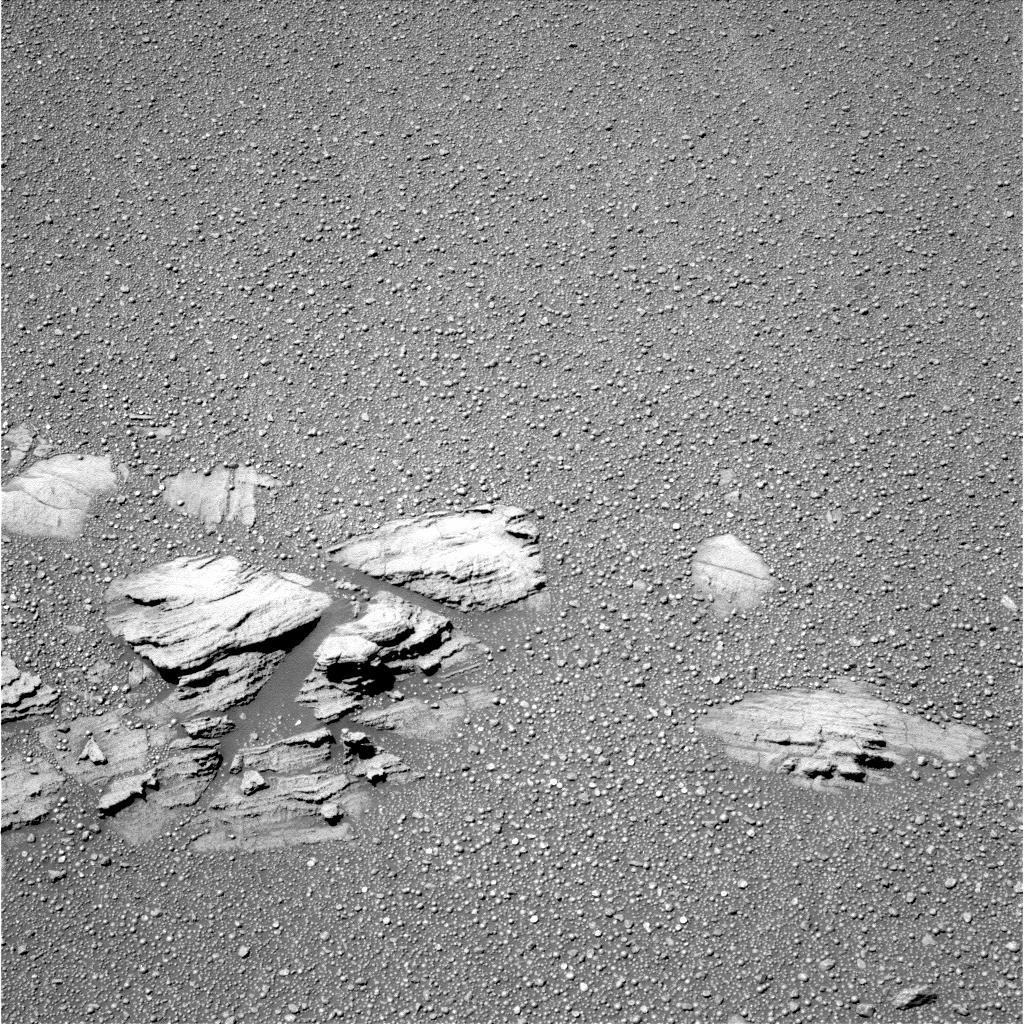
Terrain classes present: Bedrock, Gravel / Sand / Soil, Rock, Shadow